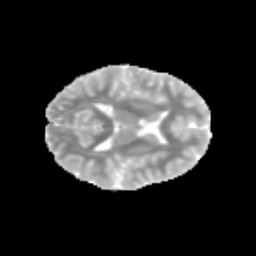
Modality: MD
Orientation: axial
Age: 10
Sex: female
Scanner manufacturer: siemens
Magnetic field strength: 3 T
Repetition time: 3.8 s
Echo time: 0.07 s